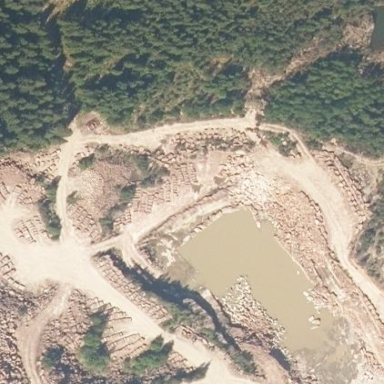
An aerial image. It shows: Quarry area.